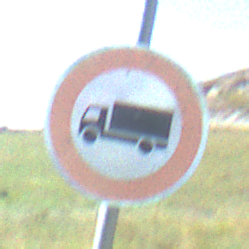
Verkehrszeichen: VerbotFuerKraftfahrzeugeUeberDreiKommaFuenfTonnen
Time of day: Night
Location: Outdoor (Nature)
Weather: PartlyCloudy
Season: NotSpecified
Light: Natural